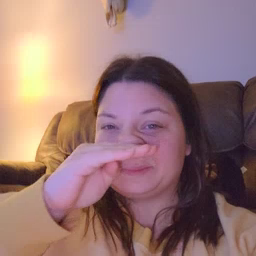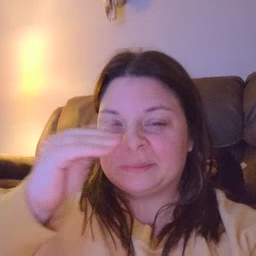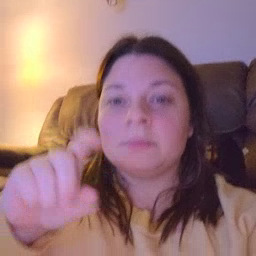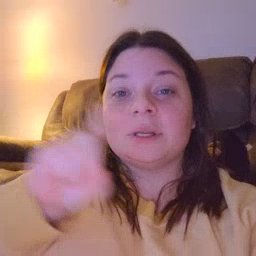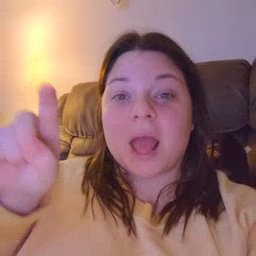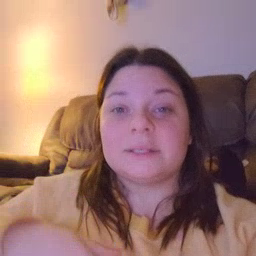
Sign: closet